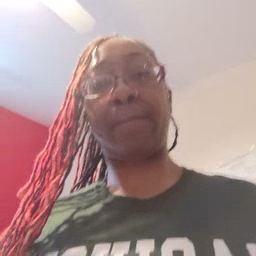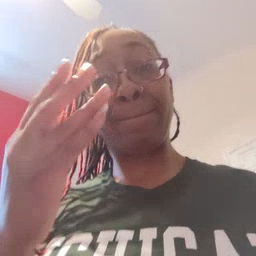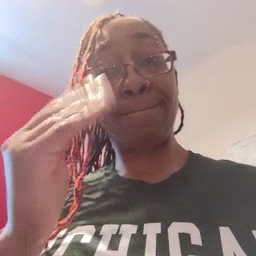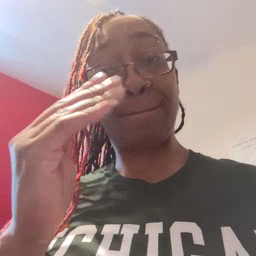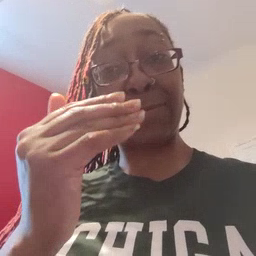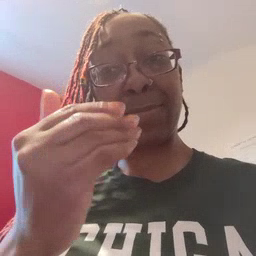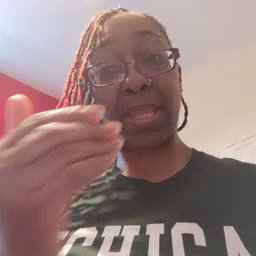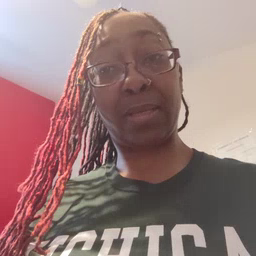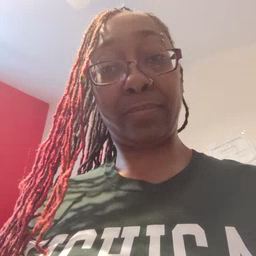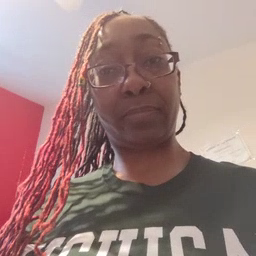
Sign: mitten